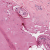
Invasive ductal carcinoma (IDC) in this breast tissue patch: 0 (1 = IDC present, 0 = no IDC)